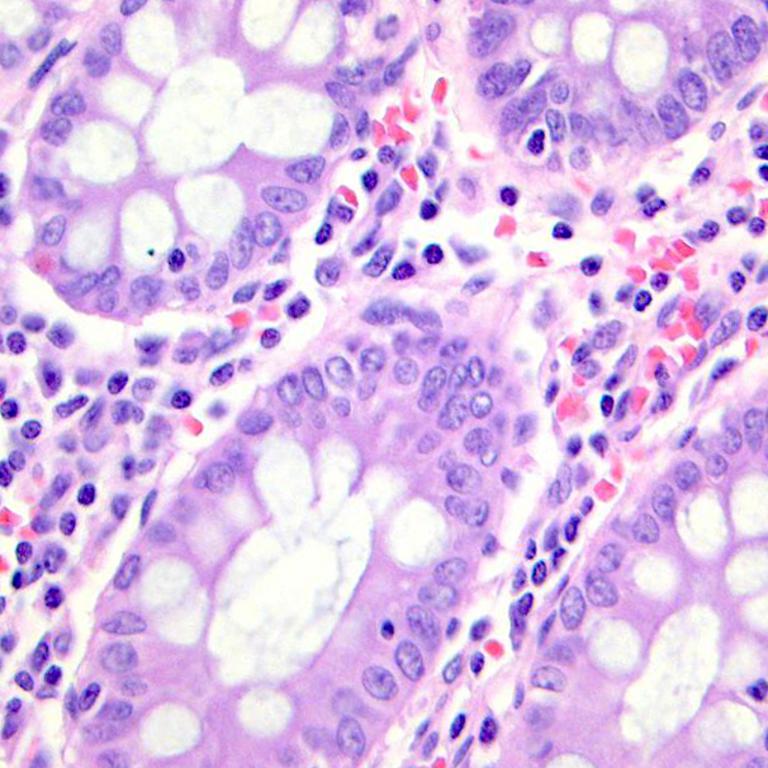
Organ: colon
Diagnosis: benign